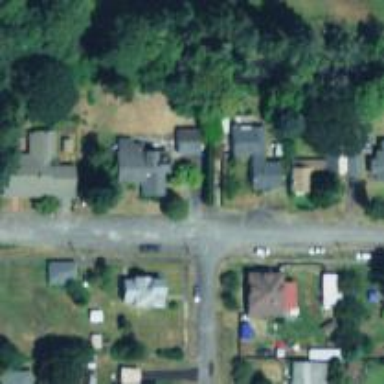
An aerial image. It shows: Residential road with sidewalk on the left side.